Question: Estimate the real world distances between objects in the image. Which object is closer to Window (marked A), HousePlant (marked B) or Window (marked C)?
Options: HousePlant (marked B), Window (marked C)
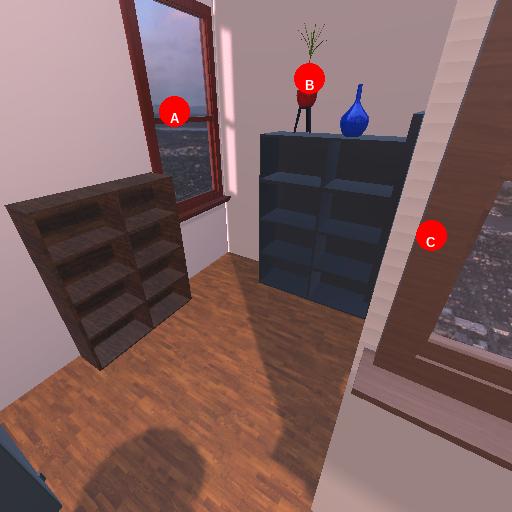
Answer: HousePlant (marked B)